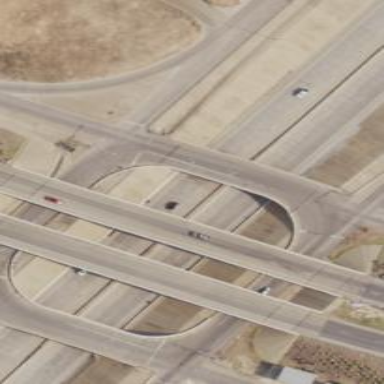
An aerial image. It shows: Secondary road with frontage road crossing bridge.